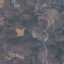
Land use / land cover class: HerbaceousVegetation